Question: I am having trouble trying to classify some data as "Excellent", "Good", and "Poor" based on a few other requirements.
Snapshot of my Worksheet:

Column P is where the labels will be placed.
-Excellent is classified as having a value above 0 in at least 3 of 4 of the Shipping Rebate cells (G16:J27) as having a value in the overall Sales volume bonus (M16:M27)
-Good is classified as having atleast 2 of the 4 as having a value in the Sales Volume Bonus
-Poor is classified as meeting none of the requirements for Good or Excellent.
Can anyone show me how to create a formula to check for those requirements and then label them?
Thanks!
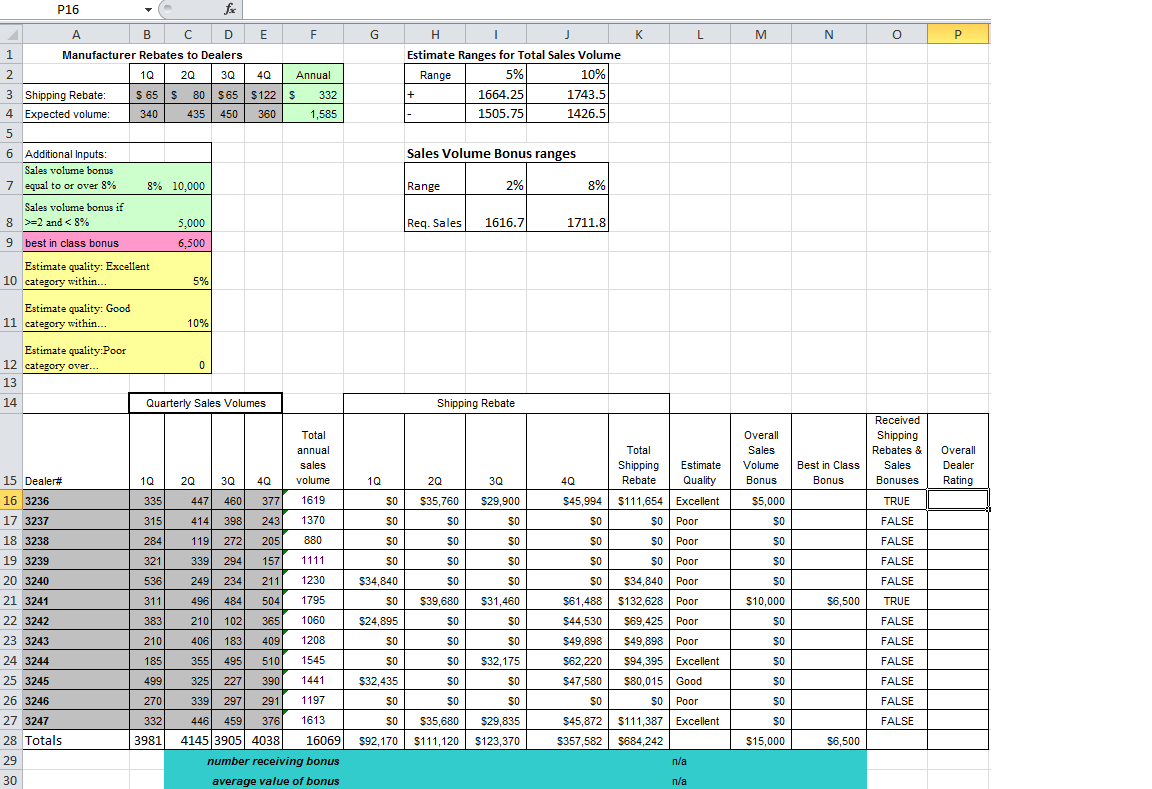
Answer: Enter this formula in 'P16' and drag it down:
'=IF(AND(COUNTIF(G16:J16,">0")>=3,M16<>0),"Excellent",IF(OR(COUNTIF(G16:J16,">0")>=2,M16<>0),"Good","Poor"))'